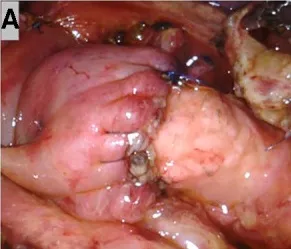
Robotic child reconstruction and specimens. (A) End-to-end pancreatojejunostomy.
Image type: pathology (fish)